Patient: sex F, age 22
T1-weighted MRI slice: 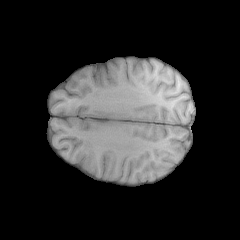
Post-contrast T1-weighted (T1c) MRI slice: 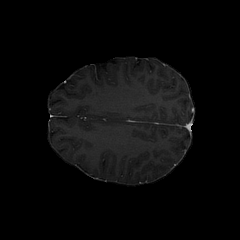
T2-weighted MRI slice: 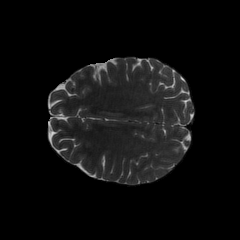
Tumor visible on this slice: no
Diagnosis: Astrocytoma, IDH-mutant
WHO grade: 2